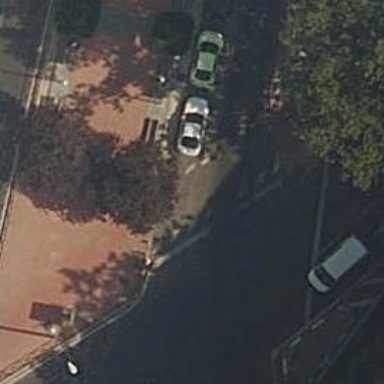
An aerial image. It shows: Kerb barrier.